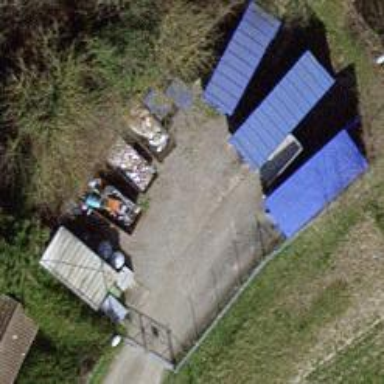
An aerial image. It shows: Recycling center for various types of waste.